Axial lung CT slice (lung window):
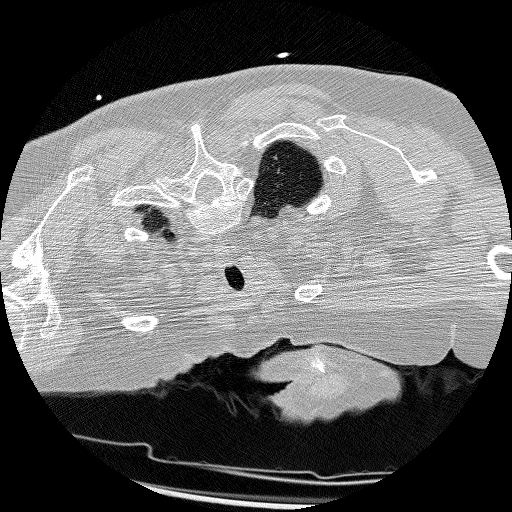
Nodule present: no